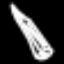
Label: pencil